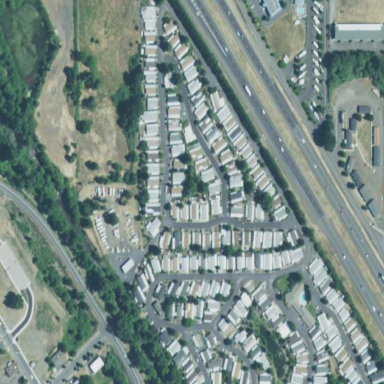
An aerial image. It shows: Residential area known as trailer park.